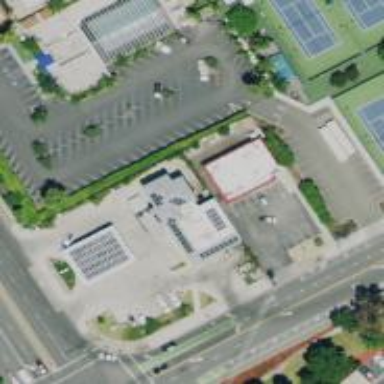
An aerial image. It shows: Commercial area.